Question: I'm currently in the middle of an automated conversion to MVC 3 Razor.
I have a completely empty view (index.cshtml).
No text or anything.
I try to build it and I see only these errors:
> Error 20 Section blocks ("@section Header { ... }") cannot be nested.
Only one level of section blocks are
allowed. C:\Areas\Administration\Views\AutoTagEvaluation\index.cshtml 147 GideonWeb
I've tried setting Layout to null, but that doesn't fix it.
I don't understand how there can be an error on line 147 in an empty file either.
Is there some external file that's causing the problem? Where could it be?
Wouldn't it have to be explicitly referenced? Or no?

Excluded the file from the project and added the older index.aspx file back in.
Still got the error and it explicitly mentions the dropped index.cshtml file :(
Unloaded project file and made sure it is not referenced anywhere. Still get the error referencing the ghost file.
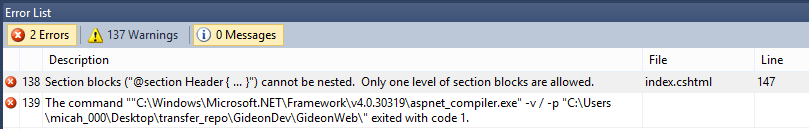
Answer: The answer seems to be that Visual Studio 2010 project files get corrupted easily and that it was time for me to torch my source code and clone from the repo.
Some of the reading around here suggests devs have gotten mileage by renaming .aspx files as .cshtml files.
The view compiler also recurses through files not in the solution explorer and will get picked up if they are .cshtml or .aspx. This might have been what was going on.